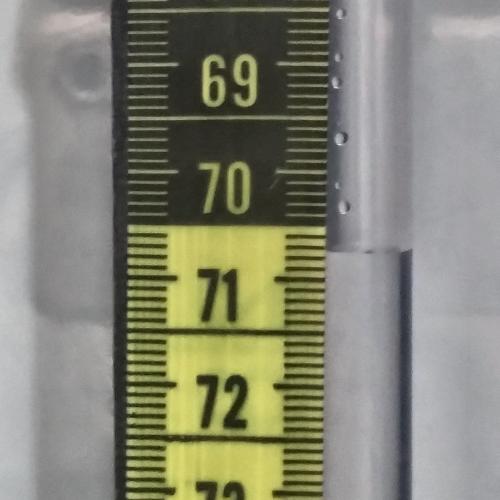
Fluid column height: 70.7 cm